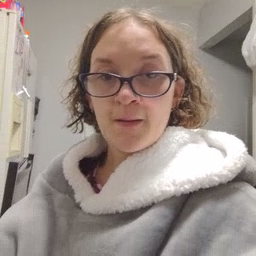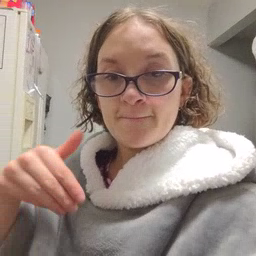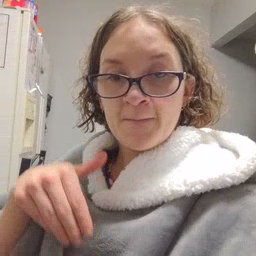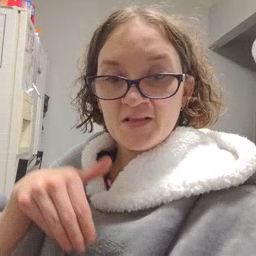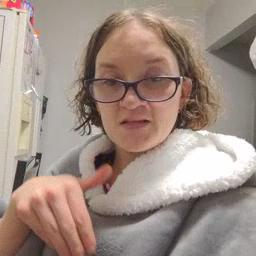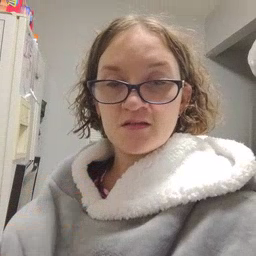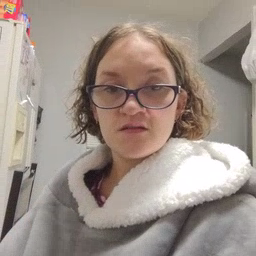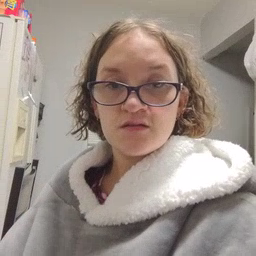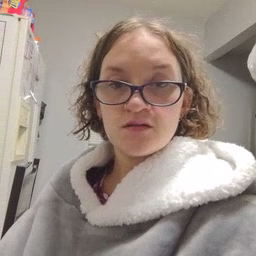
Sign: puppy